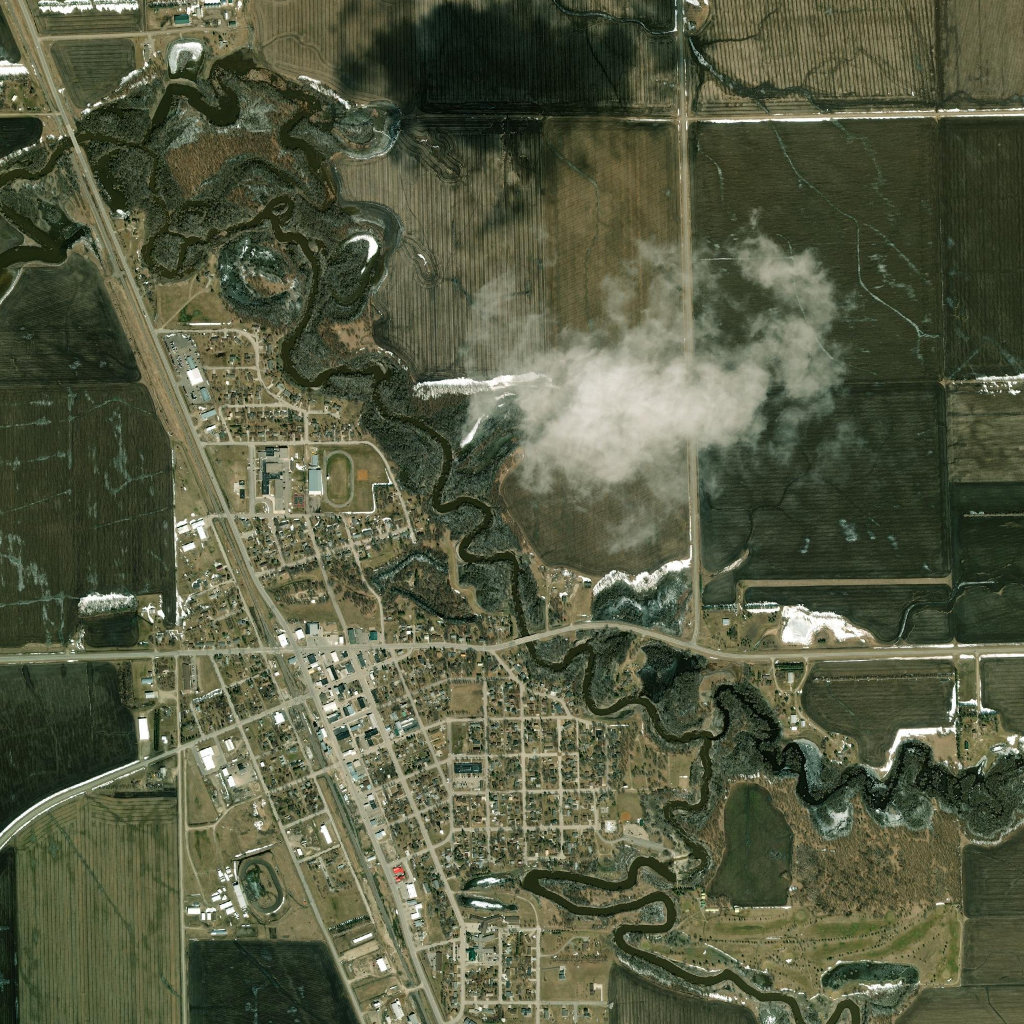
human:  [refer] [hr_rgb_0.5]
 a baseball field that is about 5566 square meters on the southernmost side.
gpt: <box>[[60, 77, 62, 80, 0]]</box>

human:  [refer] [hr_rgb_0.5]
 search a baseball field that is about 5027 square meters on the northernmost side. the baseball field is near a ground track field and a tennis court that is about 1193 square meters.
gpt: <box>[[34, 44, 37, 46, 0]]</box>